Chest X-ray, AP view. Patient: 72 years old, sex F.
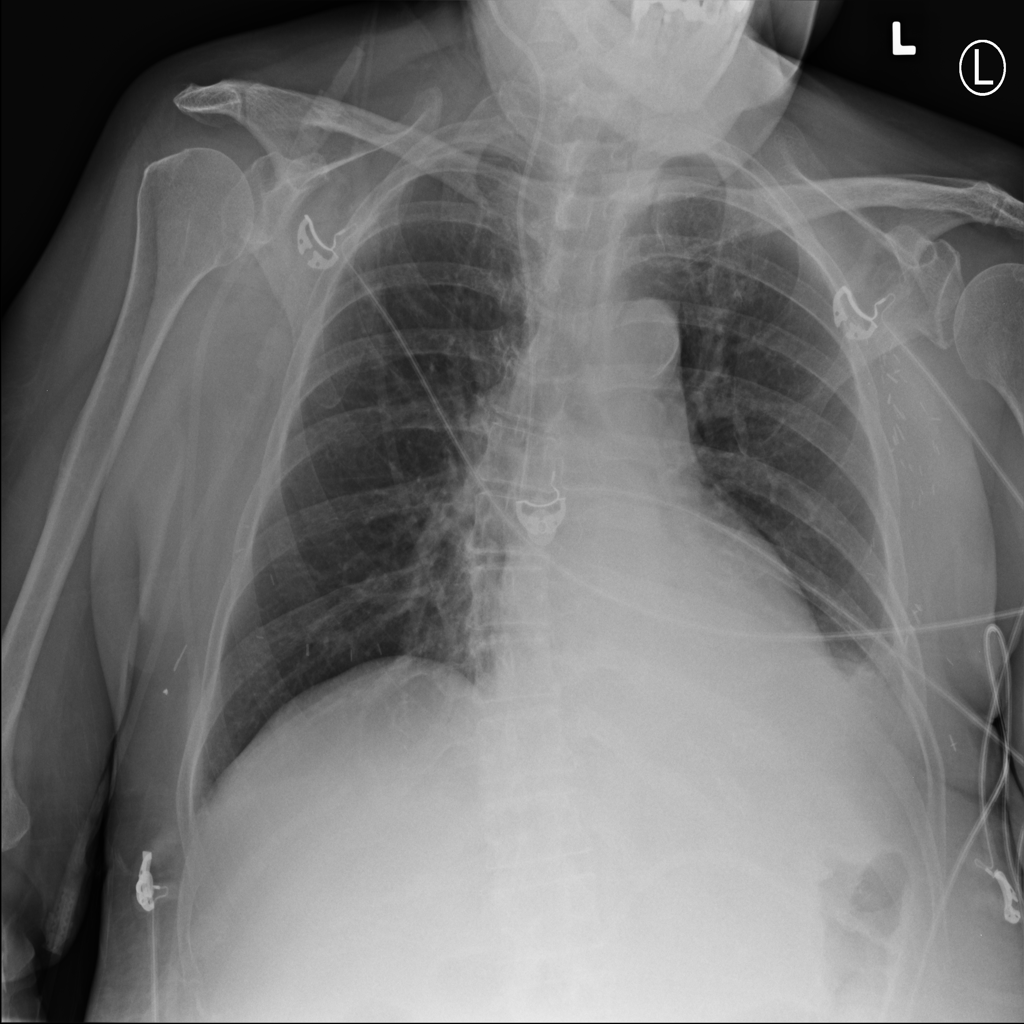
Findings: Infiltration